Question: After going through some of basic laravel codes, i tried my hands on with migrations. the following is my app\config\databast.php file -
'''
return array(
'fetch' => PDO::FETCH_CLASS,
'default' => 'mysql',
'connections' => array(
'sqlite' => array(
'driver' => 'sqlite',
'database' => __DIR__.'/../database/production.sqlite',
'prefix' => '',
),
'mysql' => array(
'driver' => 'mysql',
'host' => 'myproject',
'database' => 'myproj',
'username' => 'root',
'password' => '',
'charset' => 'utf8',
'collation' => 'utf8_unicode_ci',
'prefix' => '',
),
'pgsql' => array(
'driver' => 'pgsql',
'host' => 'myproject',
'database' => 'myproj',
'username' => 'root',
'password' => '',
'charset' => 'utf8',
'prefix' => '',
'schema' => 'public',
),
'sqlsrv' => array(
'driver' => 'sqlsrv',
'host' => 'myproject',
'database' => 'database',
'username' => 'root',
'password' => '',
'prefix' => '',
),
),
'migrations' => 'migrations',
'redis' => array(
'cluster' => true,
'default' => array(
'host' => '127.0.0.2',
'port' => 6379,
'database' => 0,
),
),
);
'''
as you can see, default is mysql database. then in command prompt i tried this.
'''
php artisan migrate:make users
'''
the output was -
'''
created migration: 2013_08_05_110148_users
Generating optimized class loader
'''
then i tried this
'''
php artisan migrate:install
'''
but i got the error like this

you can see its showing "Host medismoCRM is not allowed to connect to this server." medismoCRM is another project which i had done in mysql server. So i checked the host file. the lines in host file are like this -
'''
127.0.0.1 localhost
127.0.0.1 medismoCRM
127.0.0.2 myproject
'''
so both medismoCRM and current project myproject are with different IP. then also i checked httpd-vhosts.conf file in apache. there also i have 2 different hosts like this-
'''
<VirtualHost *:80>
DocumentRoot "C:/Program Files/Zend/Apache2/htdocs/laravel-master/public/"
ServerName myproject
<Directory "C:/Program Files/Zend/Apache2/htdocs/laravel-master/public/">
Options Indexes FollowSymLinks
AllowOverride all
# onlineoffline tag - don't remove
Order Deny,Allow
Deny from all
Allow from 127.0.0.2
</Directory>
</VirtualHost>
<VirtualHost *:80>
DocumentRoot "C:/Program Files/Zend/Apache2/htdocs/medismoCRM/"
ServerName medismoCRM
<Directory "C:/Program Files/Zend/Apache2/htdocs/medismoCRM/">
Options Indexes FollowSymLinks
AllowOverride all
# onlineoffline tag - don't remove
Order Deny,Allow
Deny from all
Allow from 127.0.0.1
</Directory>
</VirtualHost>
'''
so can anyone tell why that error is coming in command prompt when i try for php artisan migrate:install ?
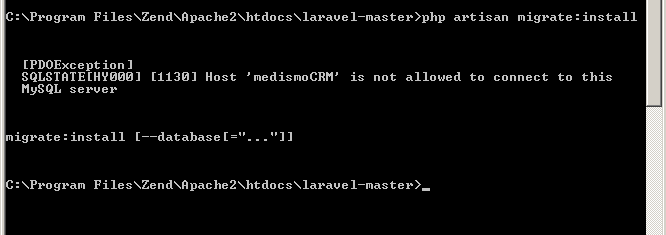
Answer: In 'app/config/app.php', make sure you set ''url' => 'http://myproject''